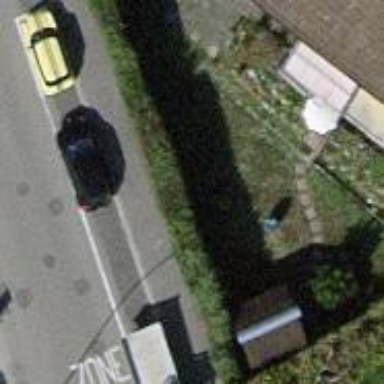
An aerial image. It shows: Parking available on the street side.